Question: I'm doing Derek Banas' Android Development Tutorial 11 and I just wanted to move the save button to the right.
'''
<?xml version="1.0" encoding="utf-8"?>
<TableLayout xmlns:android="http://schemas.android.com/apk/res/android"
android:layout_width="match_parent"
android:layout_height="match_parent" >
...
<TableRow
android:id="@+id/tableRow7"
android:layout_width="match_parent"
android:layout_height="wrap_content" >
<Button
android:id="@+id/saveButton"
android:layout_width="wrap_content"
android:layout_height="wrap_content"
android:layout_gravity="right"
android:text="@string/save_button" />
</TableRow>
</TableLayout>
'''
Here's how it looks like:

I expected this button to be on the right side, does it stop awkwardly in the middle of the screen?
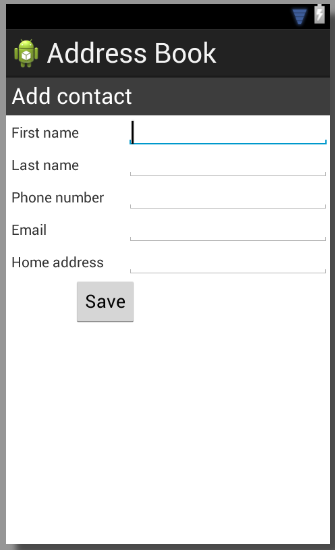
Answer: The 'Button' is where you would expect it to be: on the right of the first column of that Row. If you set the 'layout_gravity' of the Table to be '"right"', then the first column will push to the right in the absence of a second column, and you will get the desired effect.
A more systematic approach is to put a View (with no content) just before the "Button", filling the first column of that view with nothing intentionally.
I think you can also add 'android:layout_span="2"' 'Button' to also achieved your desired effect.